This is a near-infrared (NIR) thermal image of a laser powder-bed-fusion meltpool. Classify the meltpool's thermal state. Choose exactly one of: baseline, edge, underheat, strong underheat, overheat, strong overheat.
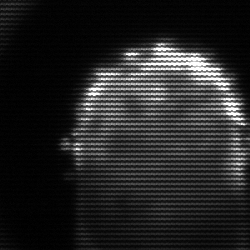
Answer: baseline